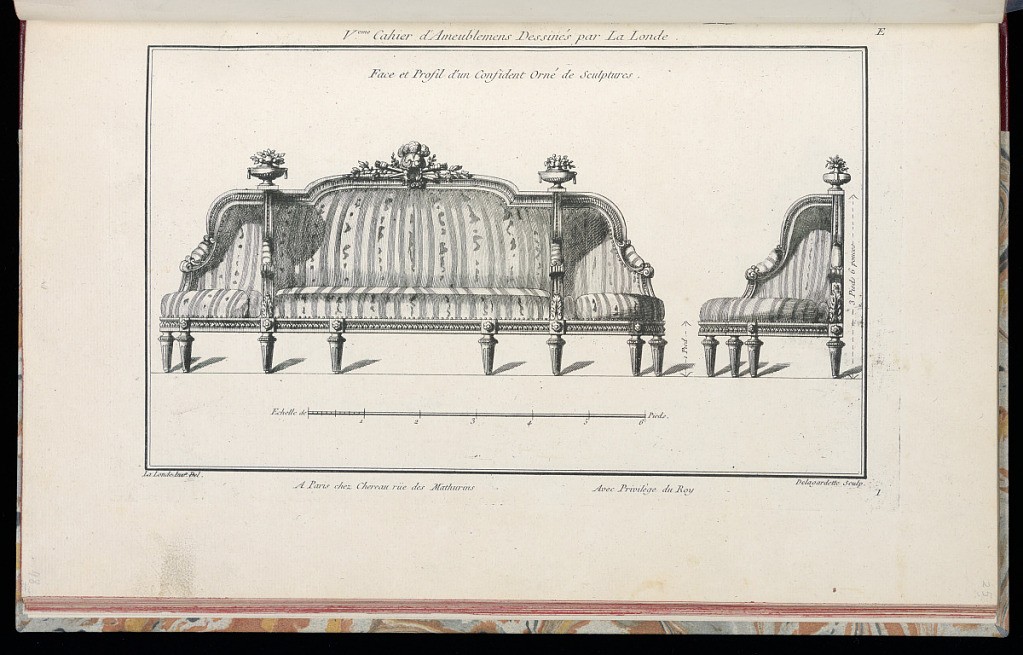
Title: Face et Profil d'un Confident Orné de Sculptures
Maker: Richard de Lalonde, French, active 1780–96
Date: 1775-1788
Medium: Etching on off-white laid paper
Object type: Print
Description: Design for a couch with a large central seating area and two smaller side seats that face away. This couch was called a "Confidant," referring the ability for the sitters to have discreet conversations with one another, without facing each other. The couch is decorated with a striped and patterned textile and carved with ornament motifs including rosettes, bead course, lamb tongue, bouquets of flowers in urns, and a central trophy with a plumed helmet, crossed quivers, and branches. The plate is signed and numbered.